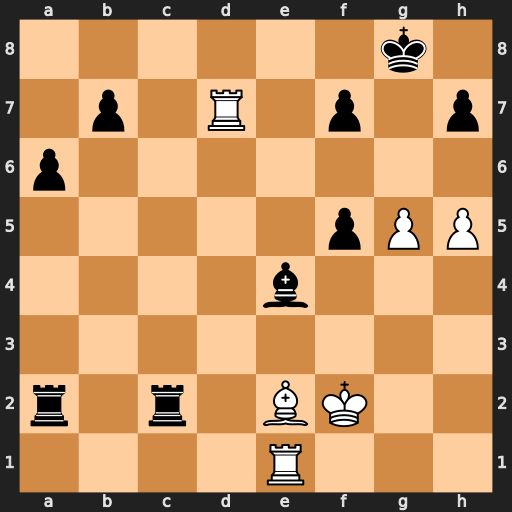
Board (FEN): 6k1/1p1R1p1p/p7/5pPP/4b3/8/r1r1BK2/4R3
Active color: w
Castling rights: -
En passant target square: -
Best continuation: Rd8+ Kg7 h6+ Kg6 Rg8#